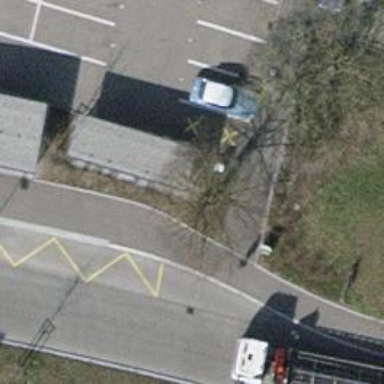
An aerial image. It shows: Bicycle parking facility.